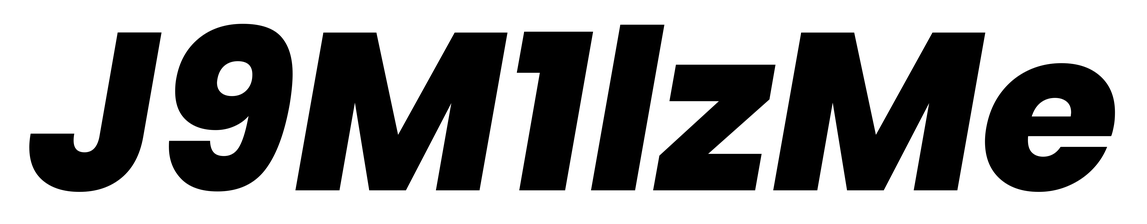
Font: Poppins-ExtraBoldItalic